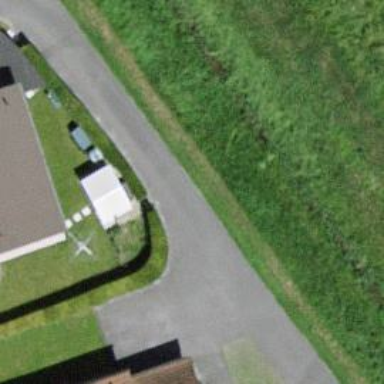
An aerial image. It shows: Hedge acting as barrier.